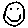
Label: smiley face